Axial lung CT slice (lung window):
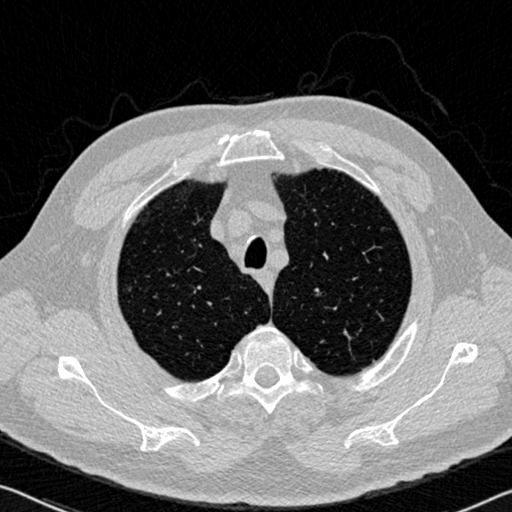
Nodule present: no